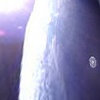
Label: sunburn